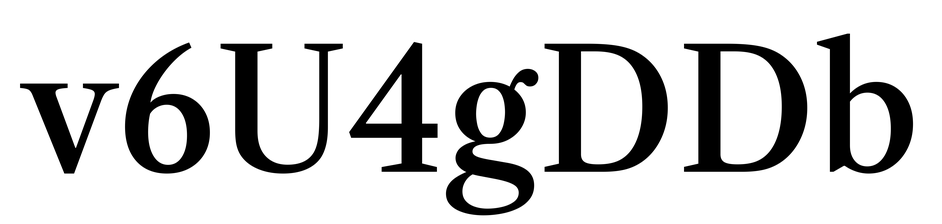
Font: LibreCaslonText_Medium